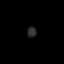
Tissue: skin
Cell type: Endothelial cells
Senescence score: 0.2854
Nuclear area (px): 96
Mean DAPI intensity: 43.49